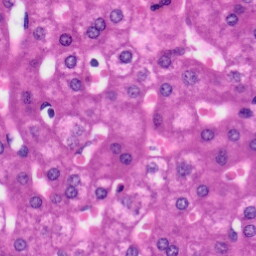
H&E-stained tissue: Liver